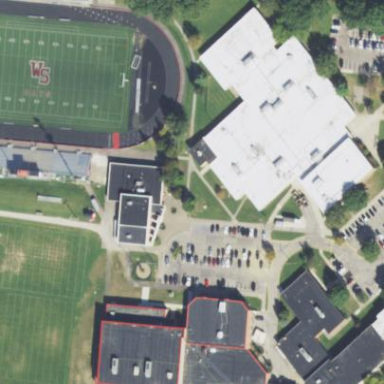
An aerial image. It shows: School building.